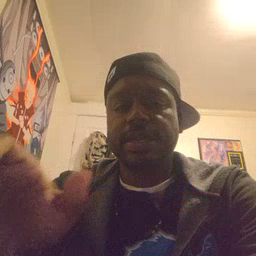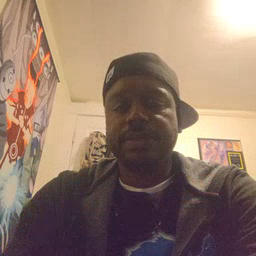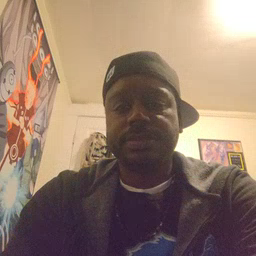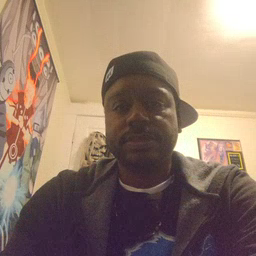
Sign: clean